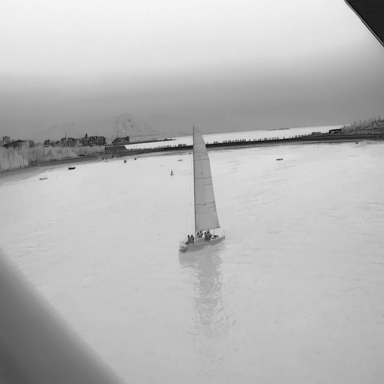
There are four objects shown in the infrared image, including three bulk_carriers, and a sailboat.